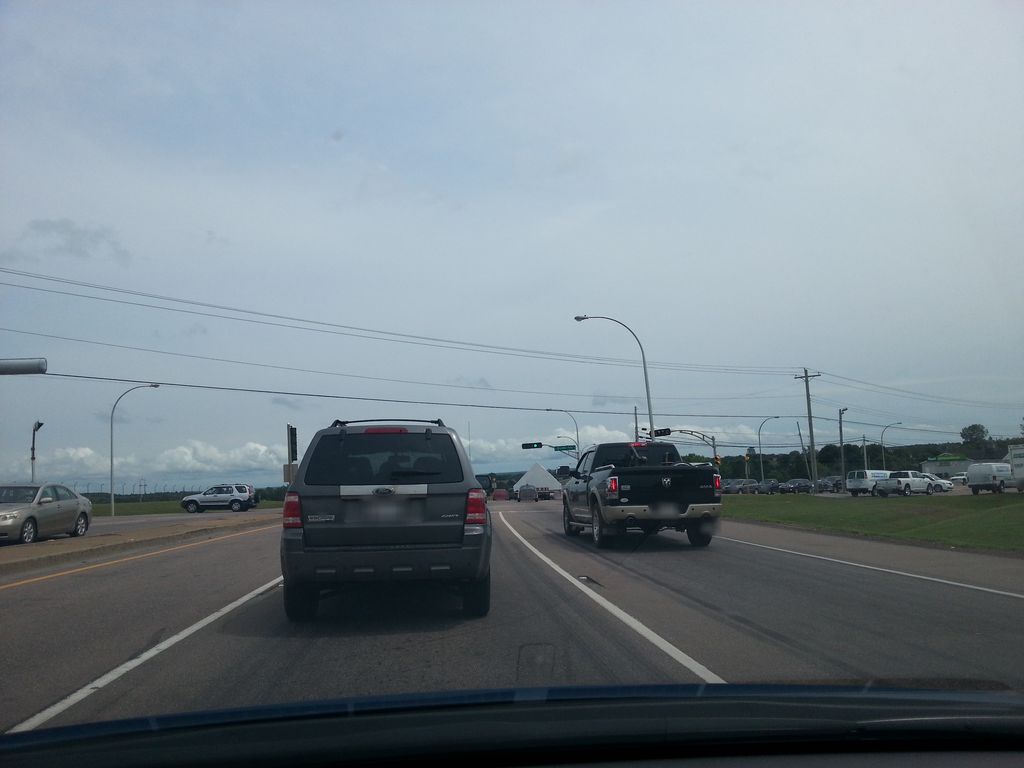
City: charlottetown